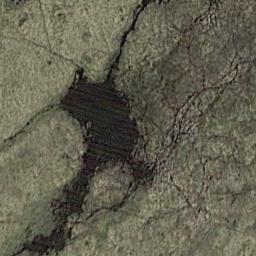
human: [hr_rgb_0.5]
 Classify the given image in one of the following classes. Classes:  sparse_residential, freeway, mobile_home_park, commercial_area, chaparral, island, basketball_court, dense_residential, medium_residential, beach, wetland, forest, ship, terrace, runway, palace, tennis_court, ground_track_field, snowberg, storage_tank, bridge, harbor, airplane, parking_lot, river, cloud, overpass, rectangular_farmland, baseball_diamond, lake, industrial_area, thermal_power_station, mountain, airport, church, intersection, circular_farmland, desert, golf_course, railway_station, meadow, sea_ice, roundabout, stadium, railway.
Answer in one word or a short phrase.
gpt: wetland